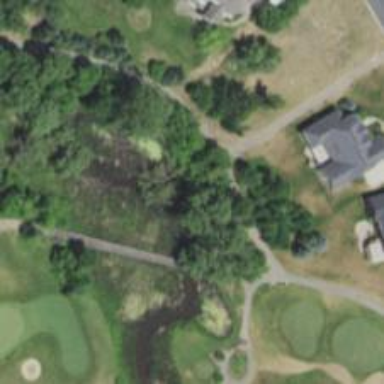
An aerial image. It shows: Service road designated as golf cart path.